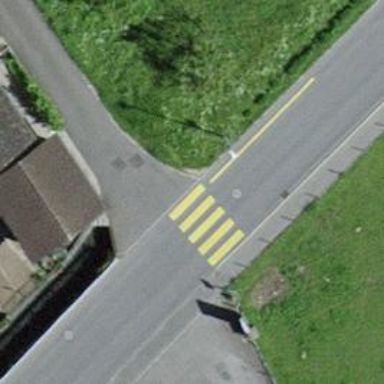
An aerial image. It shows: Uncontrolled zebra crossing with zebra markings.